Question: Im new in matlab programming and I have small issue.
I want to draw a plot 3d of Euclidean distance function for 2 coordinates, like in this picture below:

Could you help me with the source code? How I can draw this plot?
My first thoughts was wrong:
'''
[A] = meshgrid(-100:.5:100, -100:.5:100);
D1 = bwdist(A);
figure
surf(double(A), double(D1))
'''
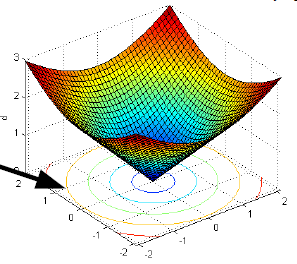
Answer: It is done like this...
'''
[x, y] = meshgrid(-100:.5:100, -100:.5:100);
'''
The you have to calculated the euclidean distances. I assume you want them with the origin.
'''
z = (x.^2 + y.^2).^0.5; % square root of sum of squares (euclidean distance with origin)
surf(x, y, z);
'''
NOTE: meshgrid(-100:.5:100, -100:.5:100) might make the resolution of the plot too high. If you have trouble viewing the plot, reduce the resolution.
Use '[x, y] = meshgrid(-100:5:100, -100:5:100);'